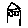
Label: house